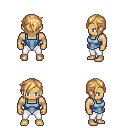
a pixel art fantasy rpg character, male body template, human, tanned skin, blue vest, white pants, light blonde pixie cut hairstyle, four views (front, back, left, right), 2x2 character sprite sheet, small pixel art, hard edges, no anti-aliasing